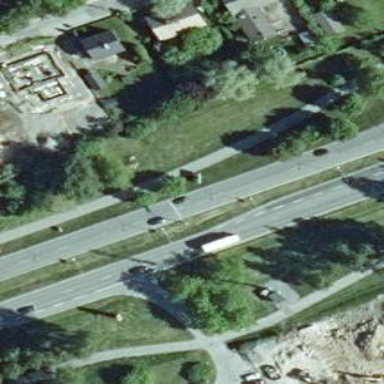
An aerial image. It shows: Primary highway with separate asphalt sidewalks and cycleways.